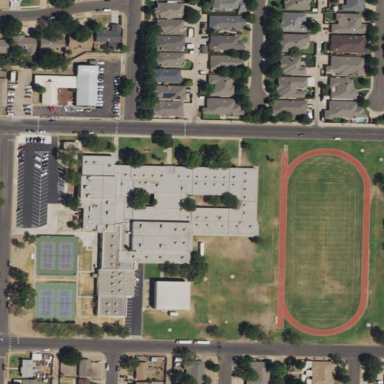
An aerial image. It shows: School.